Question: I'm not sure how this has happened, I can't seem to unlock my own files:

Can't Undo or Unlock. Please point me to any documentation I may have missed (although I've been googling for 30+ mins). I imagine this is an experience thing.
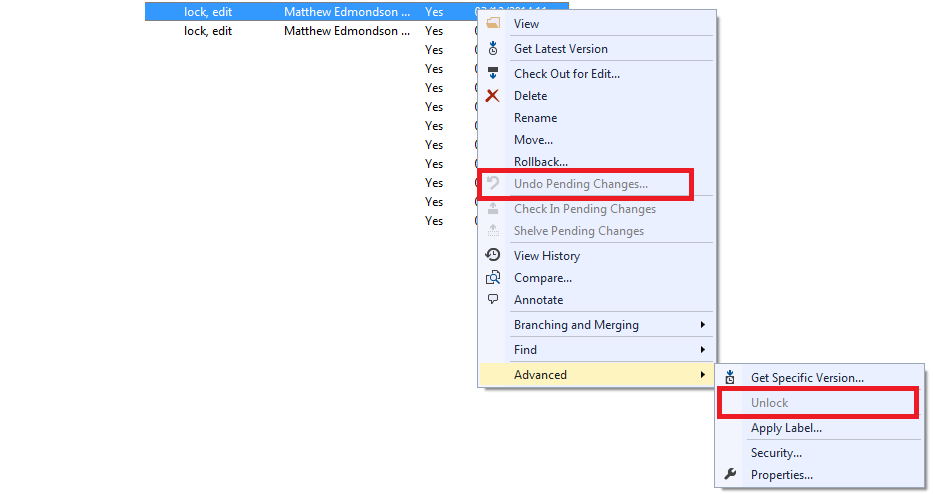
Answer: This was caused through having the wrong workspace selected.